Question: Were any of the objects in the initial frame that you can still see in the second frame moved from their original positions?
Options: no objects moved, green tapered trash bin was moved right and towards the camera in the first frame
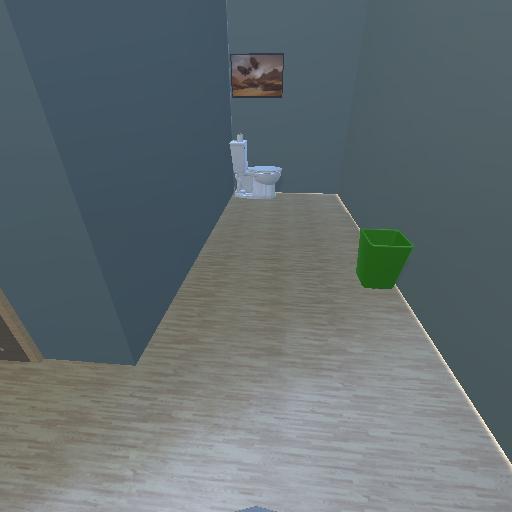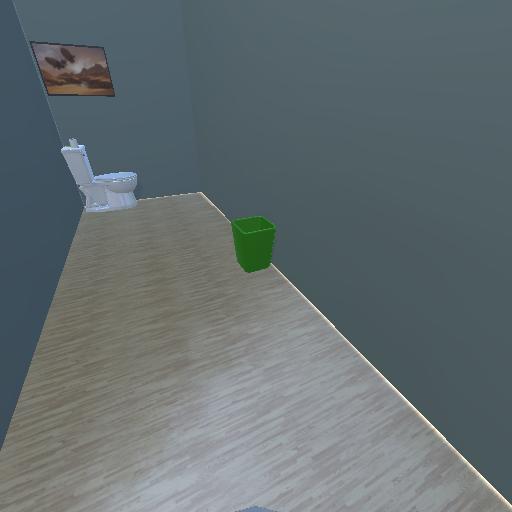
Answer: no objects moved